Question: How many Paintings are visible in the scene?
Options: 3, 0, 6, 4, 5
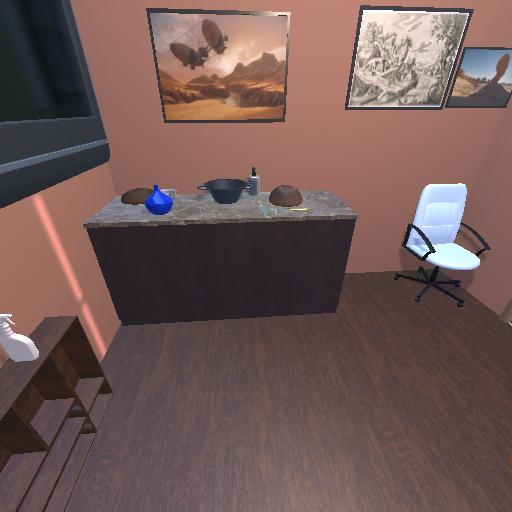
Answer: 3